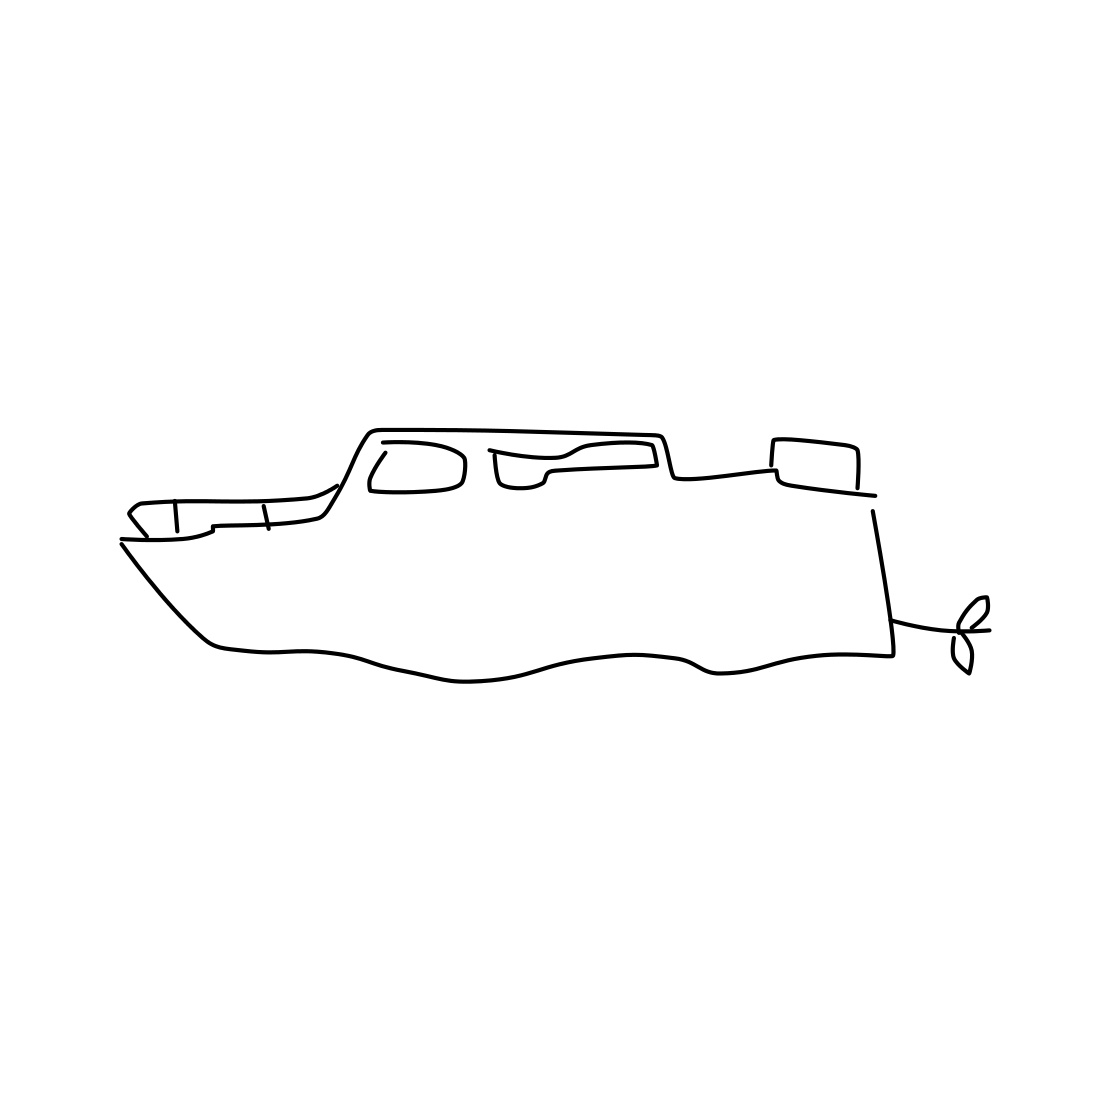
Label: speed-boat